Question: We are facing an error on the screen in the compensation manager responsibilty in Manage Transacations --> Create
When we try to create a new transaction, we get the error "Processed date must be within open periods."
Though we have setup the primary ledger the accounting calculator as well as the open periods and the date being selected in the Processed Date is within the open period specified but still we are facing this error
Also, how will be know that our Operating Unit is attached to that particular ledger.
If we can confirm that the OU selected is associated to the ledger for which we have defined the open period. Can this be the reason or there is some other reason. Kindly help.

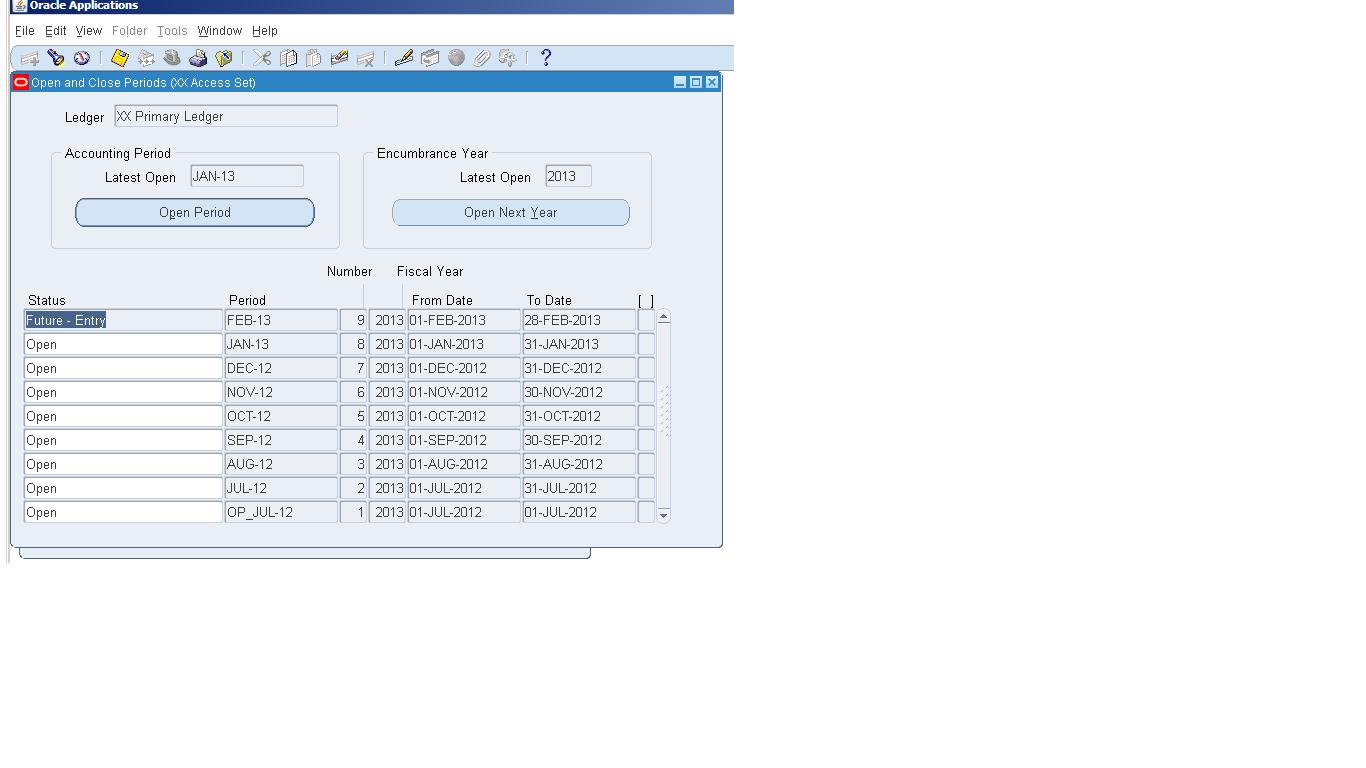
Answer: Thank you everyone. I was missing the general parameter setup.
Incentive Compensation Administrator
Configuration Workbench > Application Parameters > Go To Task > Setup General Parameters
And Yes after that I have to open the compensation periods as mentioned by vijay bhamidipati